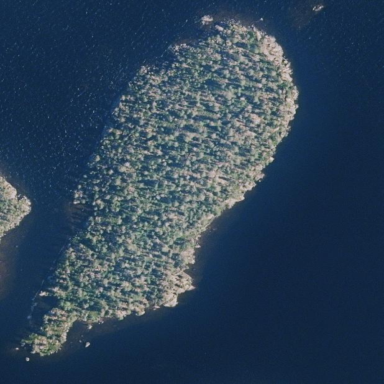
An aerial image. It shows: Islet.